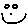
Label: smiley face